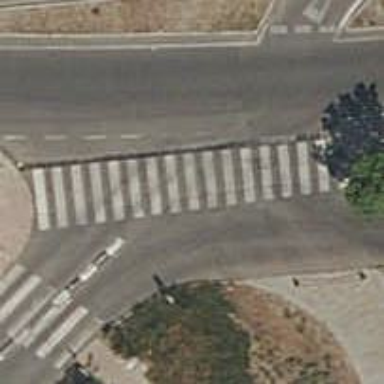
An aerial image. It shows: Asphalt footway with uncontrolled zebra crossing.